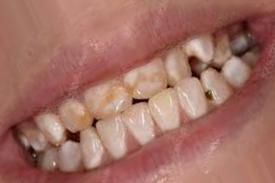
Condition: Tooth Discoloration